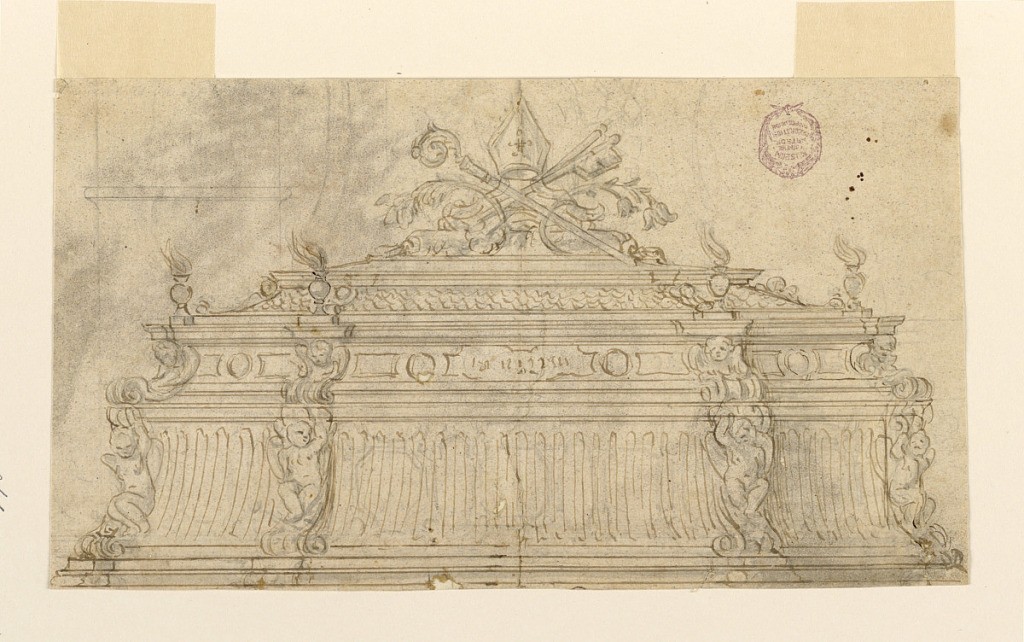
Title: Design for a Bishop’s Sarcophagus
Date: late 18th century
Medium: Graphite, pen and ink, brush and wash on paper
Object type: Drawing
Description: Elevation of a stepped sarcophagus with angel caryatids a miniature smoking braziers. At top, a bishop's mitre, and crosier.